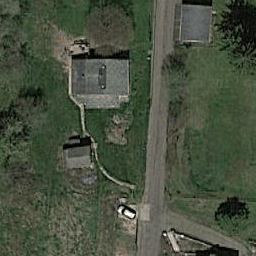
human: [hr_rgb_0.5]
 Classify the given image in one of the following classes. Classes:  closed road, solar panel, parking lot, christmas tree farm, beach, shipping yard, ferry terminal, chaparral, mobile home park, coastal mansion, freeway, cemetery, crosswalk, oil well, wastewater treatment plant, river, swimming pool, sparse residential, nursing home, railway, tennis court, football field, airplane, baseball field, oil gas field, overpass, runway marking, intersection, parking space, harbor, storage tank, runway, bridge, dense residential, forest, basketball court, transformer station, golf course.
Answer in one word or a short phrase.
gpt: sparse residential